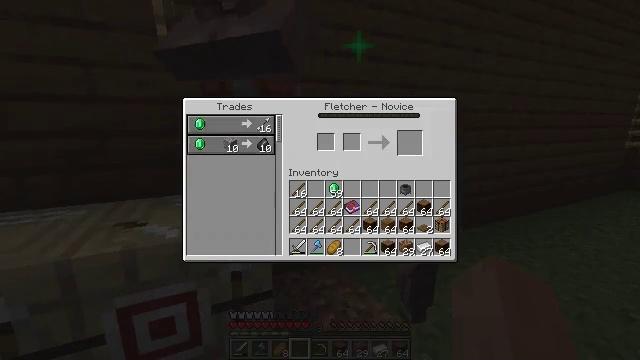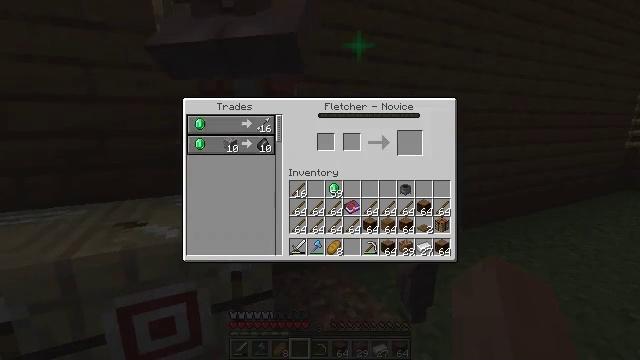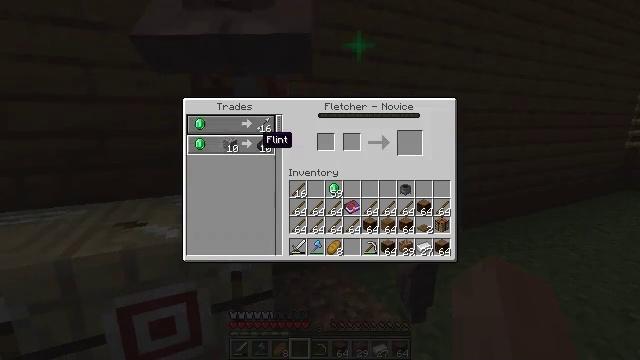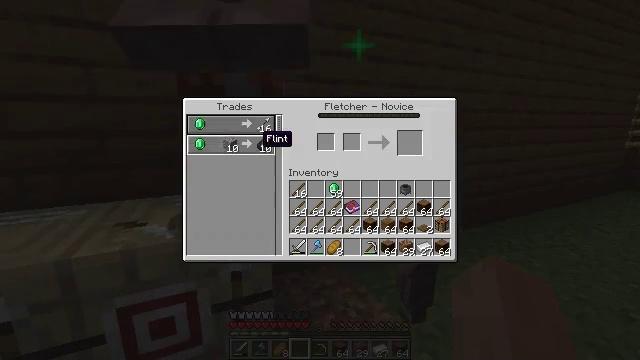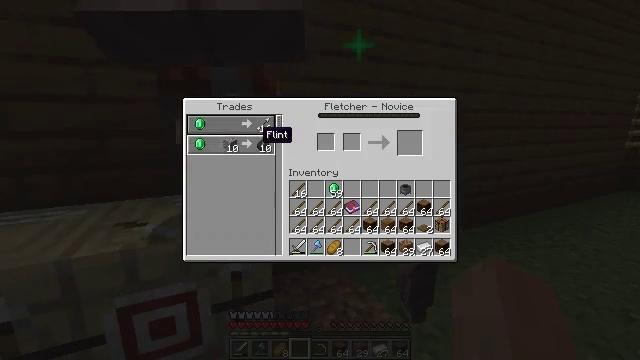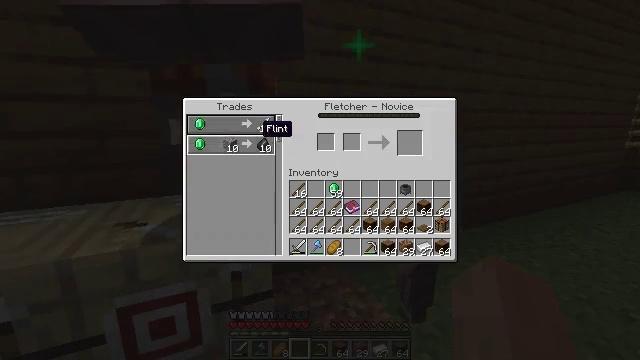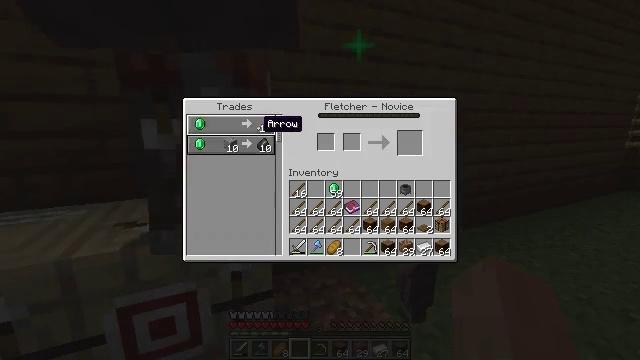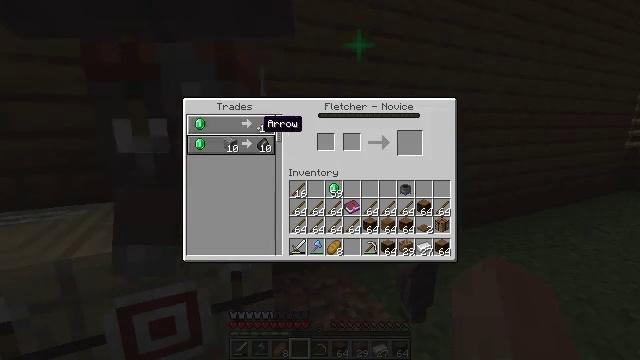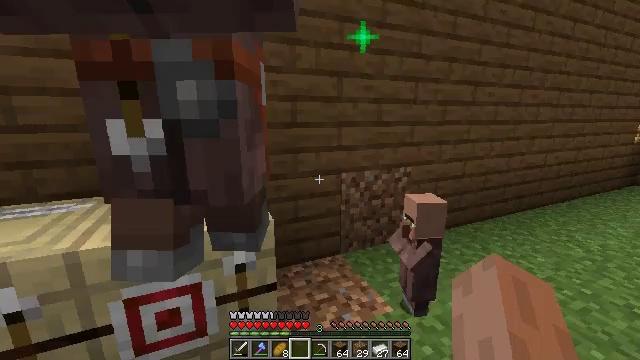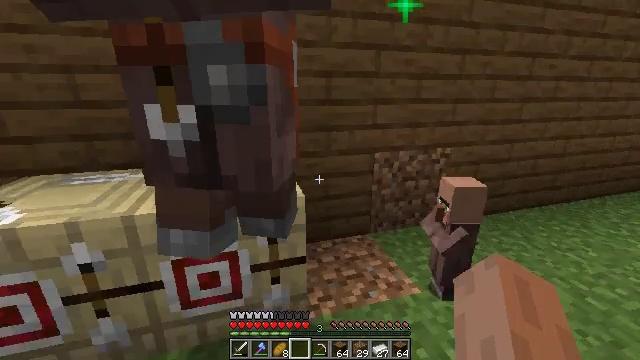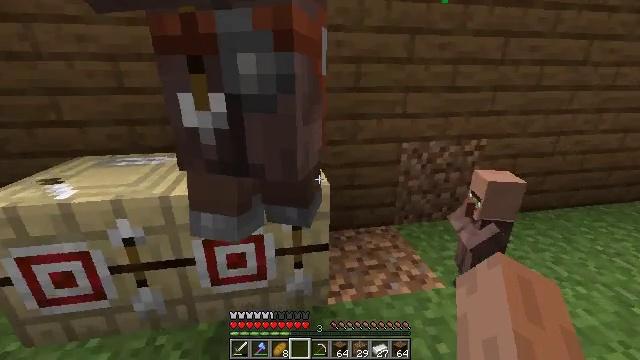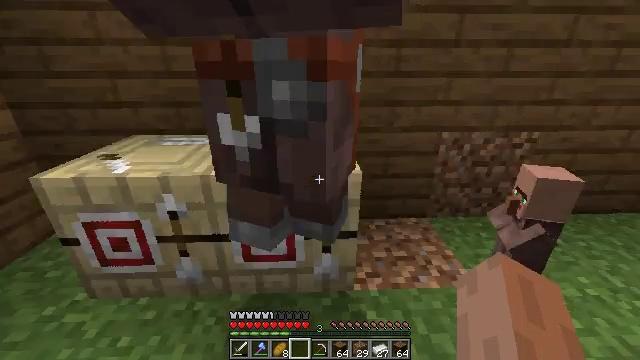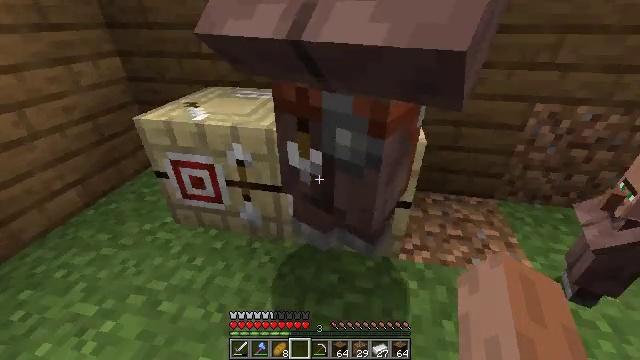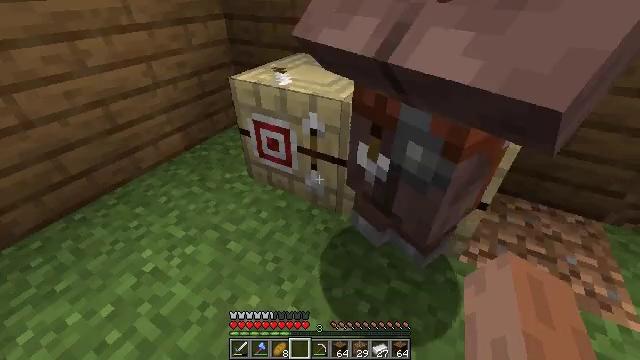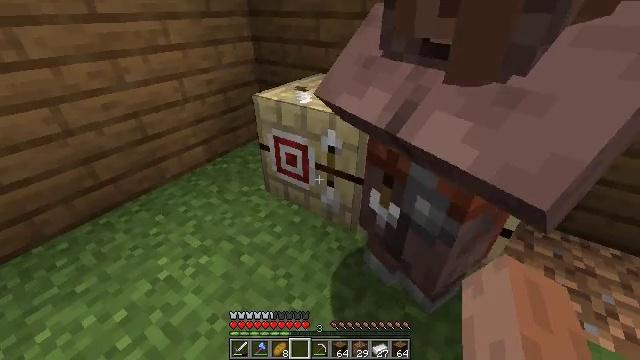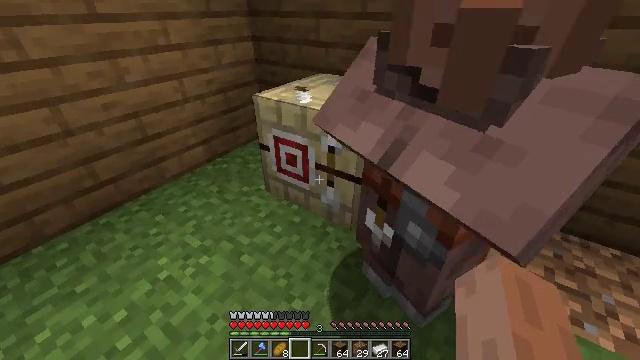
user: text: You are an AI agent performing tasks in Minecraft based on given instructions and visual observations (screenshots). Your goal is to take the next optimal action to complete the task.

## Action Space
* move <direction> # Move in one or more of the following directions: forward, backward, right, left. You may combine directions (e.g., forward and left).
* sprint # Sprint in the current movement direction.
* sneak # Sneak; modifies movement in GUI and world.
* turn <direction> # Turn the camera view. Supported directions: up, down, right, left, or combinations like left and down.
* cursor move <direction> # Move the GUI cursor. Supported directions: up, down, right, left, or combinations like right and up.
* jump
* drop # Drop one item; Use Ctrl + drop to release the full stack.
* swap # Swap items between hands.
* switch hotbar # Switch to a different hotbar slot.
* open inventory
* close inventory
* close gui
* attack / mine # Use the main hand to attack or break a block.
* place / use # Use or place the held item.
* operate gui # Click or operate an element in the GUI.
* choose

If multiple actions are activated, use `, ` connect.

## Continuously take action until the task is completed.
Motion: motion action
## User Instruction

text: Mine block fletching table.
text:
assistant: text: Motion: no_op
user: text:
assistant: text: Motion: cursor move left and up
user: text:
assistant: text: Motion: no_op
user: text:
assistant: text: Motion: no_op
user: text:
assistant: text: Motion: no_op
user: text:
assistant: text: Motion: no_op
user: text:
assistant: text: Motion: no_op
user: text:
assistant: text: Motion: cursor move down
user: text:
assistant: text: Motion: turn left and down, close gui
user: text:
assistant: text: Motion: turn left and down, open inventory
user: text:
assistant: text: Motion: turn left and down
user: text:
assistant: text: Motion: turn left and down
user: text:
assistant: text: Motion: turn left and down
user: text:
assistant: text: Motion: turn left and up
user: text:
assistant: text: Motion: no_op
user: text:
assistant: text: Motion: no_op
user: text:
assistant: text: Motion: turn left and down
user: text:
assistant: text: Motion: no_op
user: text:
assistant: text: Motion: turn down
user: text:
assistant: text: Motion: turn right and down
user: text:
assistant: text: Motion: turn right
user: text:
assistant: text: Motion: turn right
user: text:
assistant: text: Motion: move left
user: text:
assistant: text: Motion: move left
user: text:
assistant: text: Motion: move left
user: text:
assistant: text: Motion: move forward
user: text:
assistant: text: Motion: move forward
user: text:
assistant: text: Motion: move forward
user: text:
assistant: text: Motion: move forward
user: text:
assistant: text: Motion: no_op